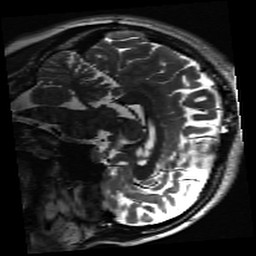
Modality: inplaneT2
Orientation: sagittal